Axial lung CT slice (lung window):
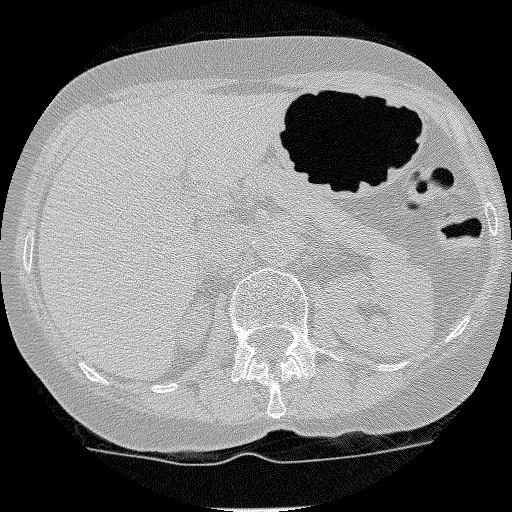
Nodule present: no